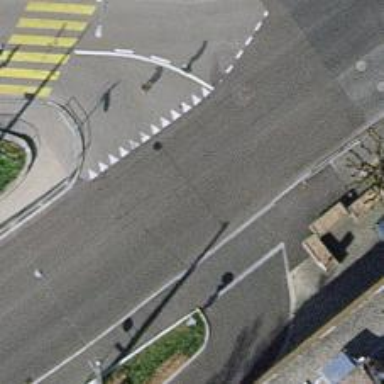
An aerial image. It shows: Secondary road with asphalt surface. It has sidewalks on both sides and cycle track on the right.